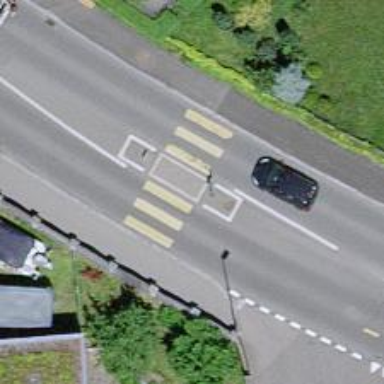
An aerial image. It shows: Marked pedestrian crossing with zebra designation and central island.